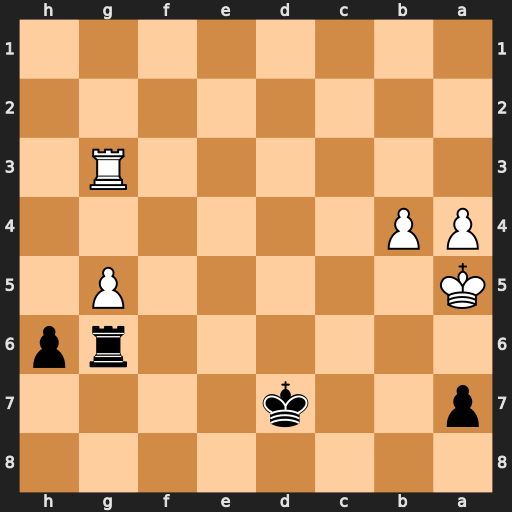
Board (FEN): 8/p2k4/6rp/K5P1/PP6/6R1/8/8
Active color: b
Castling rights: -
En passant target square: -
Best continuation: Rxg5+ Rxg5 hxg5